Question: I am trying to scale an SKSpriteNode object without smoothing/anti-aliasing (I'm using pixel-art so it looks better pixelated).
Is there a property I need to set to do this? This is the code I am using to render the sprite:
'''
SKTextureAtlas *atlas = [SKTextureAtlas atlasNamed:@"objects"];
SKTexture *f1 = [atlas textureNamed:@"hero_1.png"];
SKSpriteNode *hero = [SKSpriteNode spriteNodeWithTexture:f1];
[self addChild: hero];
hero.scale = 6.0f;
'''
The image is scaled correctly but blurry/smoothed out. This is hero_1.png .
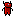
Answer: Try,
'''
SKTexture *texture = [SKTexture textureWithImageNamed:@"Fak4o"];
texture.filteringMode = SKTextureFilteringNearest;
SKSpriteNode *newHero = [SKSpriteNode spriteNodeWithTexture:texture];
newHero.position = CGPointMake(200, 200);
[newHero setScale:50];
[self addChild:newHero];
'''
> Each pixel is drawn using the nearest point in the texture. This mode
is faster, but the results are often pixelated.
Swift:
'''
sprite.texture!.filteringMode = .Nearest
'''